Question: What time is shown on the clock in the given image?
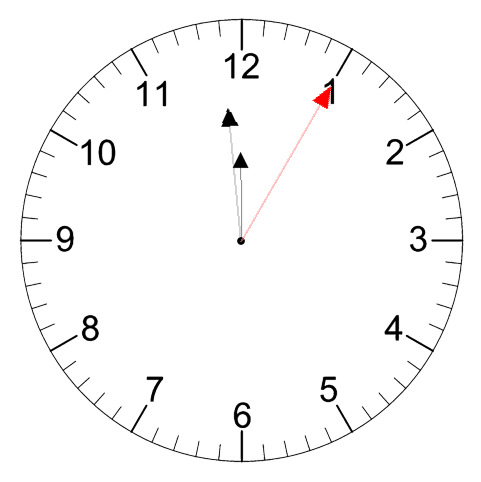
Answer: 11:59:05